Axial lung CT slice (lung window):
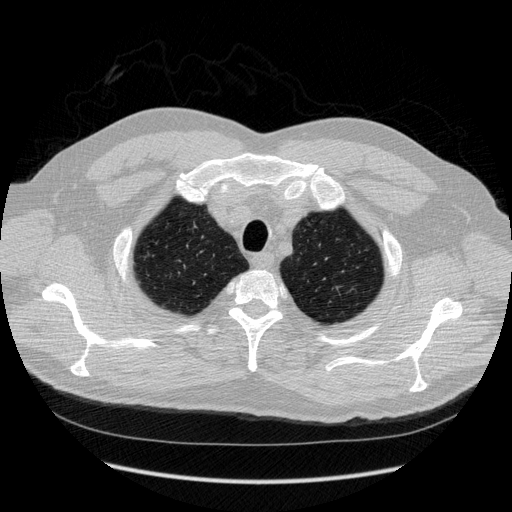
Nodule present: no